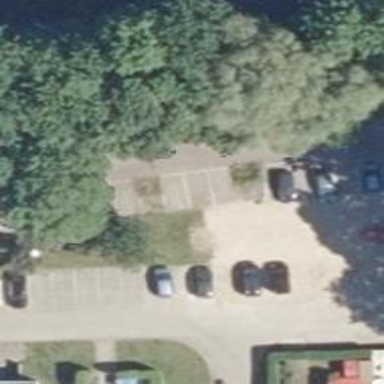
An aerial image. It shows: Road serving as parking aisle.